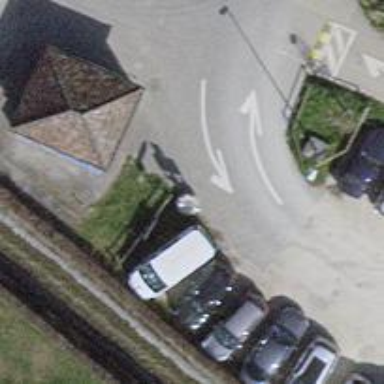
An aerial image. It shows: Parking aisle with fine gravel surface.